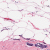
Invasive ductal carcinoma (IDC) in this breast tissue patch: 1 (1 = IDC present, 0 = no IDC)